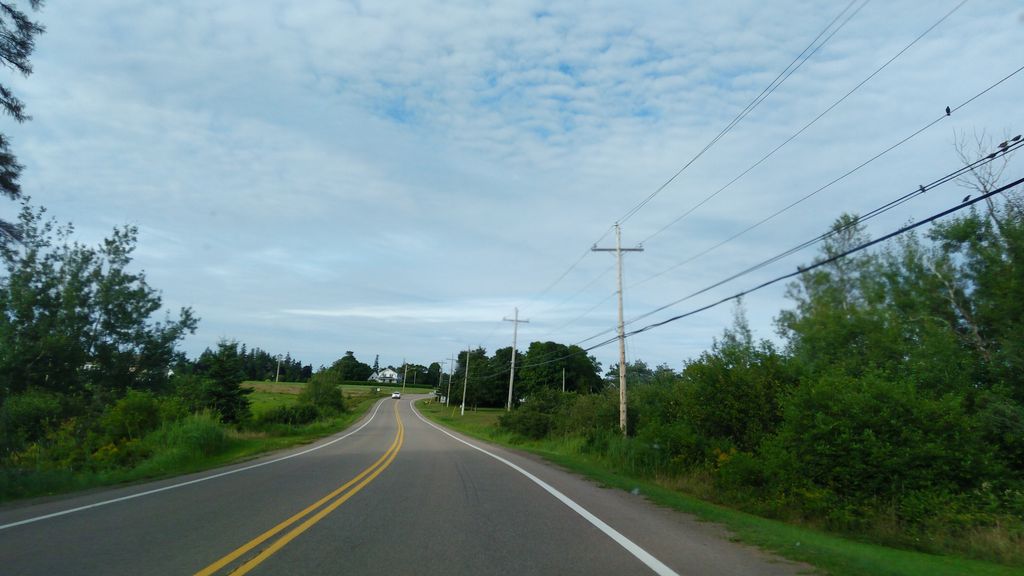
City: charlottetown